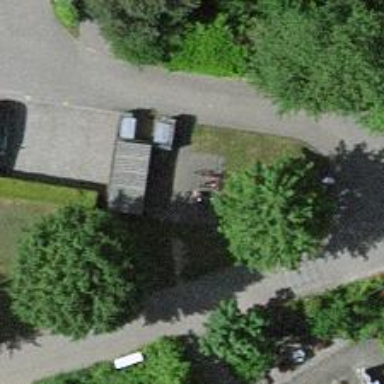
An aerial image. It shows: Bicycle parking facility.